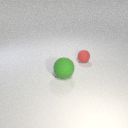
large green rubber sphere in front of small red rubber sphere